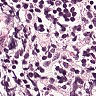
Metastatic tissue present: no